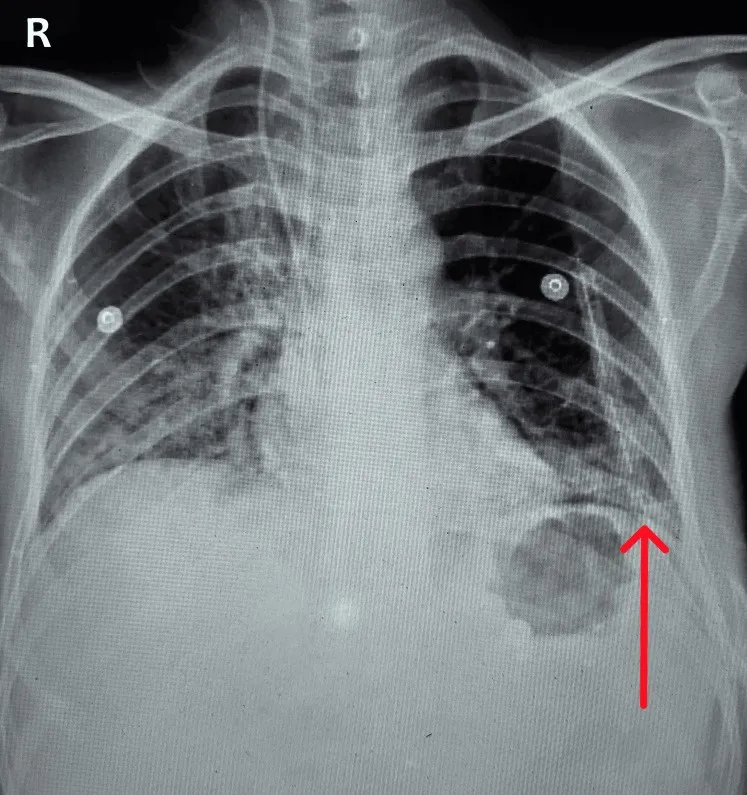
Bilateral lung field haziness on chest x-ray with left pleural effusion and left side ICD in situ.
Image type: radiology (x_ray)